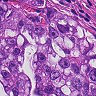
Metastatic tissue present: yes